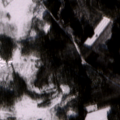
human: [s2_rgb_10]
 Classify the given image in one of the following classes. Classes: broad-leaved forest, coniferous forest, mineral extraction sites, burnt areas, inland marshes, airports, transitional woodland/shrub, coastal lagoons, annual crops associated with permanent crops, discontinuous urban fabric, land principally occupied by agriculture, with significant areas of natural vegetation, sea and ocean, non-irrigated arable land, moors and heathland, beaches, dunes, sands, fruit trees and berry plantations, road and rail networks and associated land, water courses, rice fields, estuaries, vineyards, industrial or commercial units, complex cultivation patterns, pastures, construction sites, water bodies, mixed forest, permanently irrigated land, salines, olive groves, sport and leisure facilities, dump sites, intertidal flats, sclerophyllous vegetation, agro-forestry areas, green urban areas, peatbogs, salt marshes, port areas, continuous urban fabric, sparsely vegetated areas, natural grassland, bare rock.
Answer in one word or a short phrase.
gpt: non-irrigated arable land, coniferous forest, mixed forest, transitional woodland/shrub, peatbogs